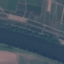
Land use / land cover: River